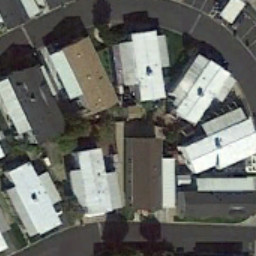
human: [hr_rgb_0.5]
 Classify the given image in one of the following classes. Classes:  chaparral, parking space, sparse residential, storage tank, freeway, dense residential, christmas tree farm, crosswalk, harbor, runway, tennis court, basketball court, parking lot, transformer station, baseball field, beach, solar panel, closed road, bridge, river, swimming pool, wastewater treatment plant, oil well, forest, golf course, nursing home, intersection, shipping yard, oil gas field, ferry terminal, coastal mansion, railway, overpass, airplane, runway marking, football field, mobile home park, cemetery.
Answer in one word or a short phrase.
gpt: mobile home park